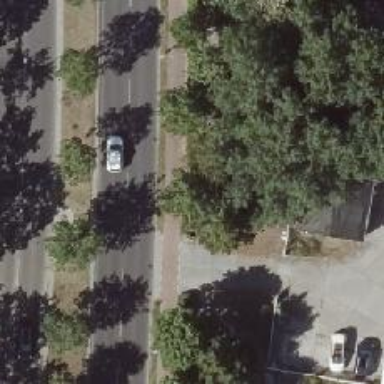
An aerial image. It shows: Avenue lined with broadleaved deciduous trees.